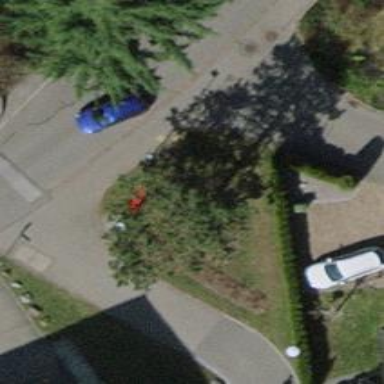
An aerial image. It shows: Red bench.